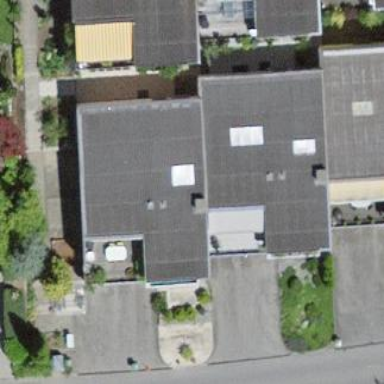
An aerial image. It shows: Residential building.